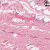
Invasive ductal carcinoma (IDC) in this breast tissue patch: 0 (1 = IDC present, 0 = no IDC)